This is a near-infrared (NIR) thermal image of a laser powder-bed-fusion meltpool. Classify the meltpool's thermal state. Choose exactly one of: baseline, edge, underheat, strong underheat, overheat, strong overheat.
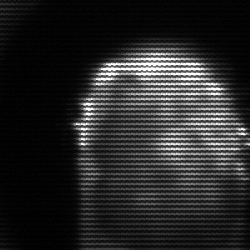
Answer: baseline